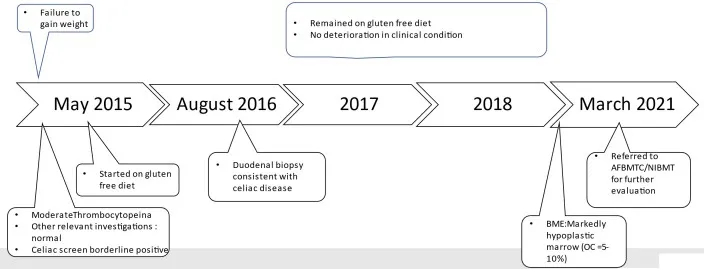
Summary of Clinical events before diagnosis.
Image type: chart (chart)